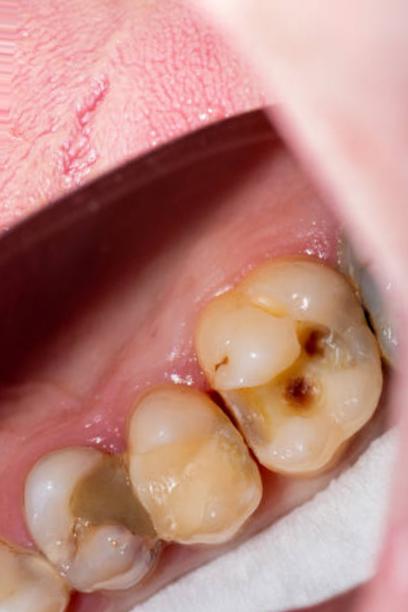
Condition: Caries